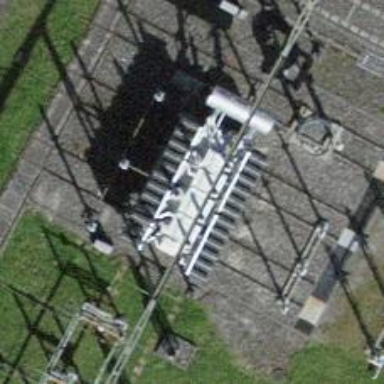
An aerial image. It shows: Transformer.